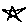
Label: star